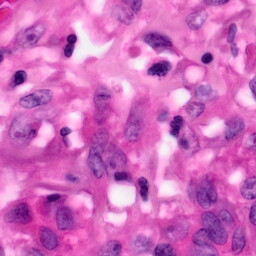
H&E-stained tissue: Pancreatic